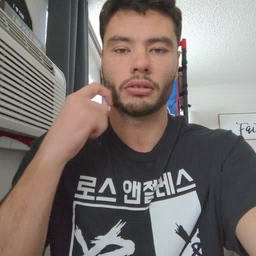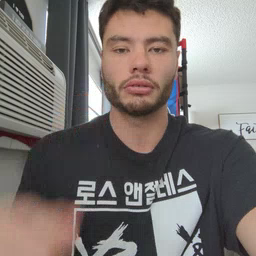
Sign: see